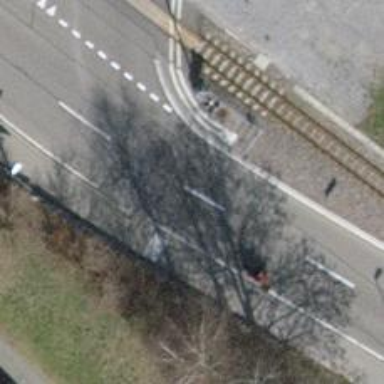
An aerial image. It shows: Unmarked crossing on the road.